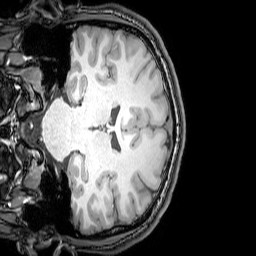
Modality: T1w
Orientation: coronal
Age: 22
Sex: male
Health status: healthy
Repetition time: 0.081 s
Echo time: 0.037 s